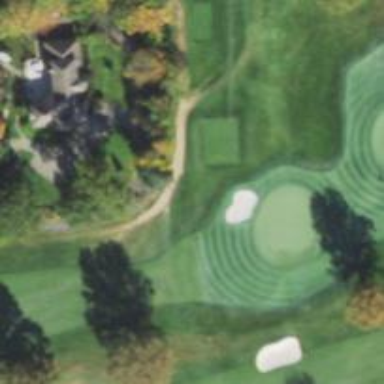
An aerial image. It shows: Golf tee.